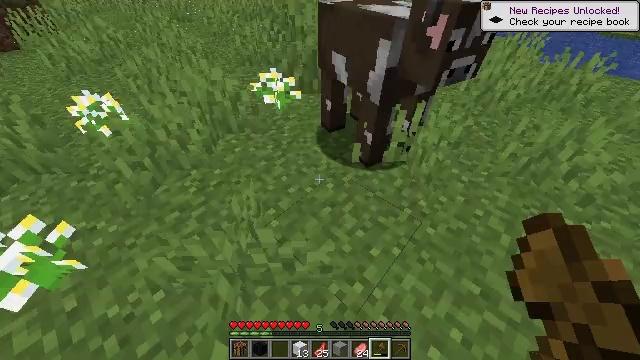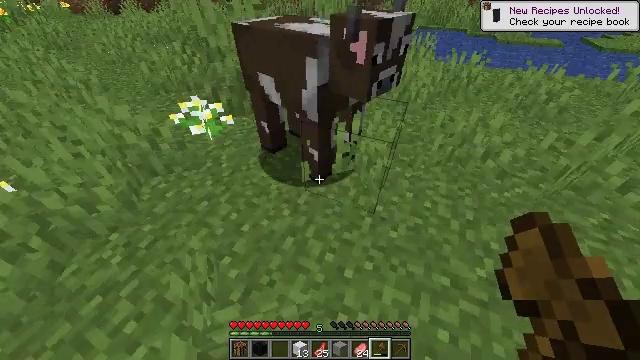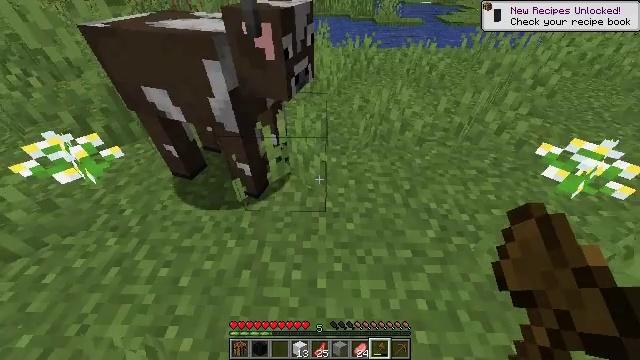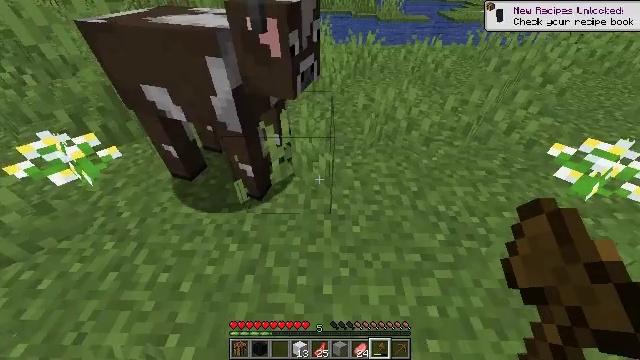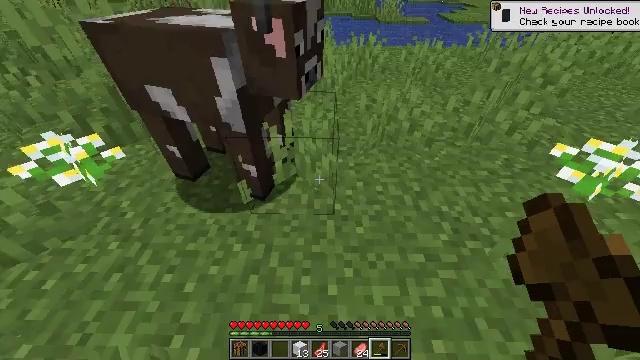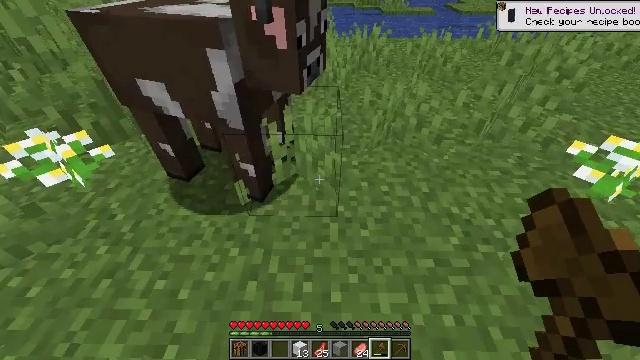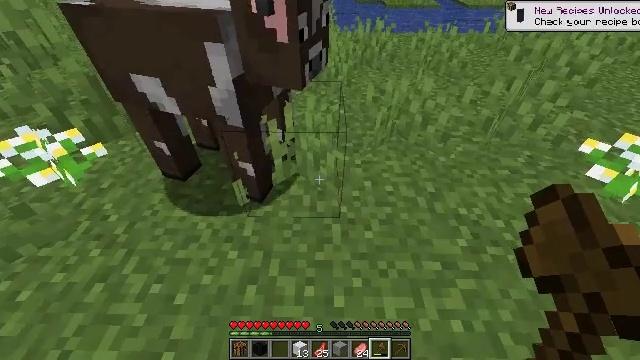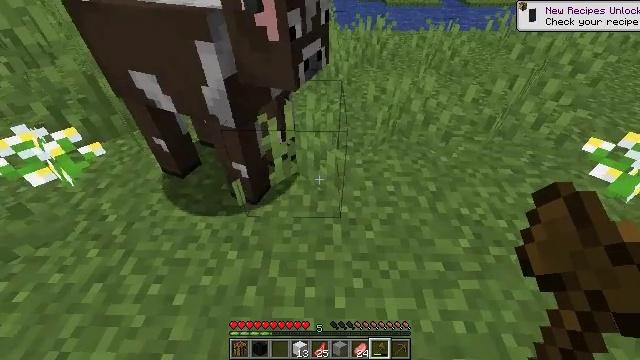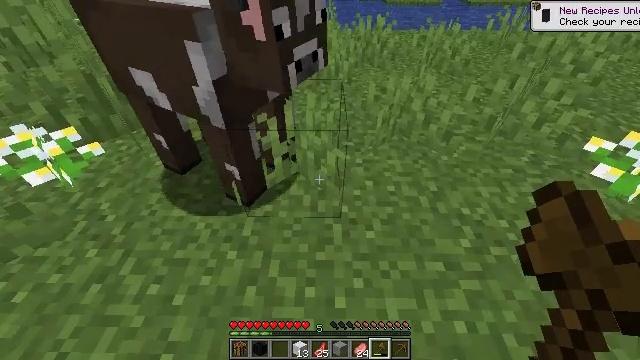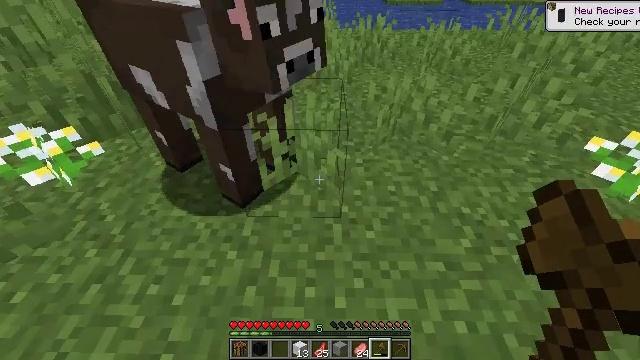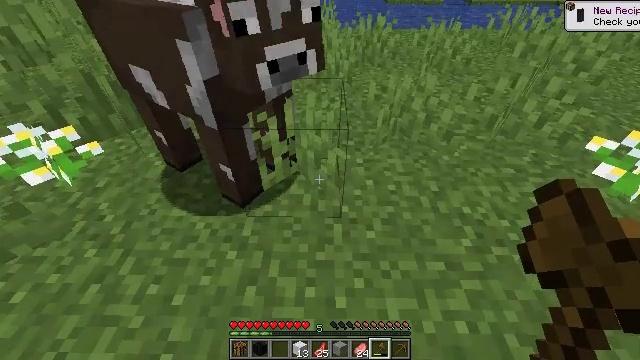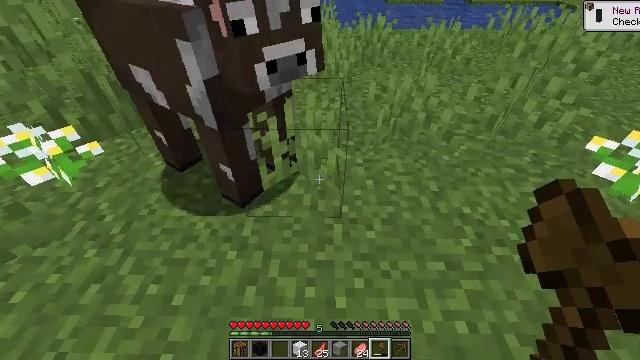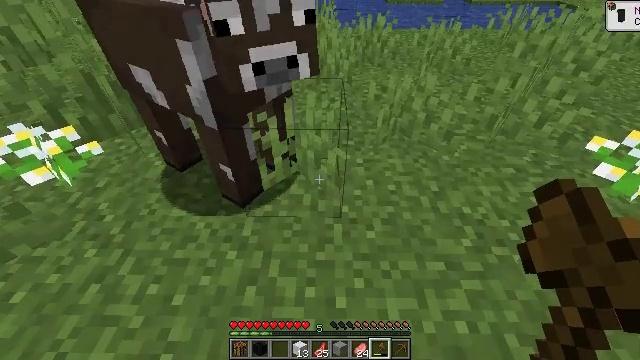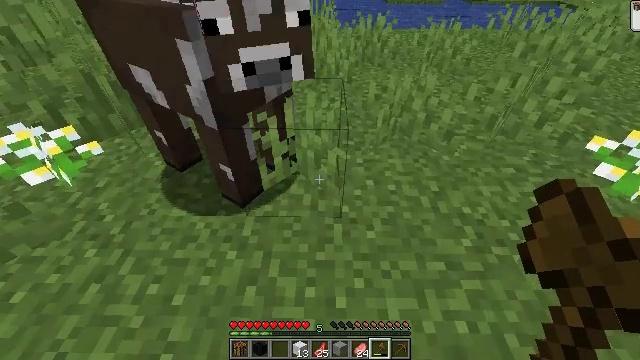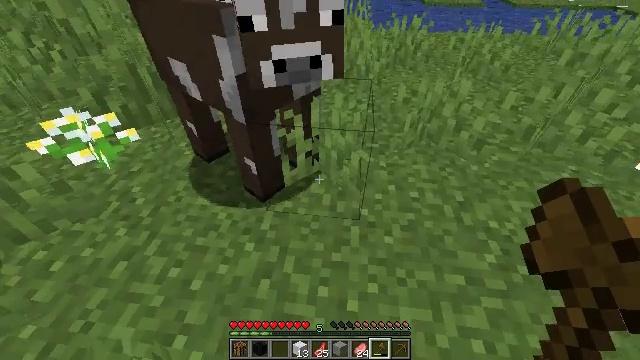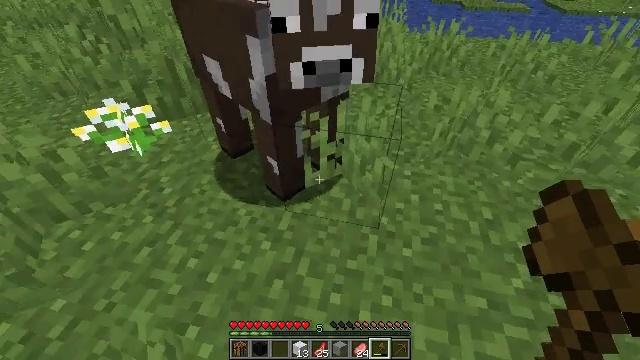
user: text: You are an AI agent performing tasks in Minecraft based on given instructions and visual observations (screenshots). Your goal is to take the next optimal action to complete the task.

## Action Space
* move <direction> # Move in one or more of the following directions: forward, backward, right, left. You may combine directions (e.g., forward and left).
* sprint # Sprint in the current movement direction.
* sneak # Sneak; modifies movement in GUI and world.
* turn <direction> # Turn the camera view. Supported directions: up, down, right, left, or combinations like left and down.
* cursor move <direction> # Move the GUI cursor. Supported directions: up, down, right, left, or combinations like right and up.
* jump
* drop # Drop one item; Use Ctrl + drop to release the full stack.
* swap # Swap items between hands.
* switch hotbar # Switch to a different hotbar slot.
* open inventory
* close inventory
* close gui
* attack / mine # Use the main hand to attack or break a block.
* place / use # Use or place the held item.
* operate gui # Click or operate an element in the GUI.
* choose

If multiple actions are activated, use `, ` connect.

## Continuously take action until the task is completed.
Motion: motion action
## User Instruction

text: Kill the cow.
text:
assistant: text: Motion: move forward
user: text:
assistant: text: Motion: move forward, turn right
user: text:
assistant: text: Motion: no_op
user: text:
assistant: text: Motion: no_op
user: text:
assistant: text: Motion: no_op
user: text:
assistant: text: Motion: no_op
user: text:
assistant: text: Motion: no_op
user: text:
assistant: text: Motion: no_op
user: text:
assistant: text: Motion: no_op
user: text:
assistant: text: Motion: no_op
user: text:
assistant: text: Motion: no_op
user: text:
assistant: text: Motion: no_op
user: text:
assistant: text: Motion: no_op
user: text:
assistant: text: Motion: turn left
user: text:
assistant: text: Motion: move forward, turn left
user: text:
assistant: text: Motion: move forward
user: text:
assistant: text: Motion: move forward
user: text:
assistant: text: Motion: move forward, turn left
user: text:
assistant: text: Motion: turn left
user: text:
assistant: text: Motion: turn left and down
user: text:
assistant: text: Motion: turn left
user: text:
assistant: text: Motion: turn down, jump
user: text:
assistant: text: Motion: turn down, jump
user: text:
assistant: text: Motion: jump
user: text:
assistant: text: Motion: turn down, jump
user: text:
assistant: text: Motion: turn down, jump
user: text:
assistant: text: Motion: jump
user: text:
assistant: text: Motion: jump
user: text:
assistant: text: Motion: jump
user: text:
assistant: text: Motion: attack / mine, jump